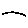
Label: line